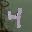
Label: 4